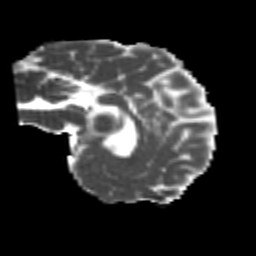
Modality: MD
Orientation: sagittal
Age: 23
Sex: female
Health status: healthy
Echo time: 0.074 s